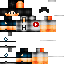
A male human skin with medium skin, wearing brown long hair dressed in a blue hoodie and black pants, featuring a closed mouth.